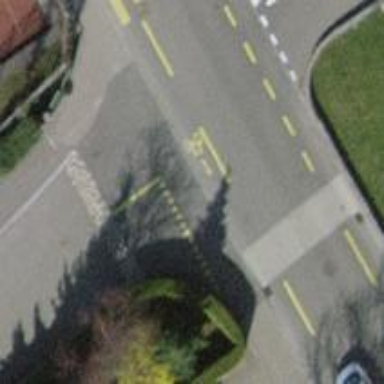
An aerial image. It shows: Traffic calming hump on the road.